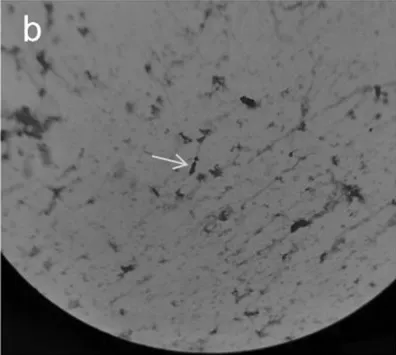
(a, b) Yeast-like spores and hyphae (with an arrow, gram staining, magnification 1,000x) under microscopy with bone marrow cultured at 37. C in 16 days.
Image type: pathology (gram)